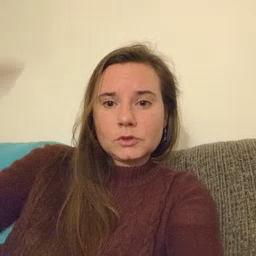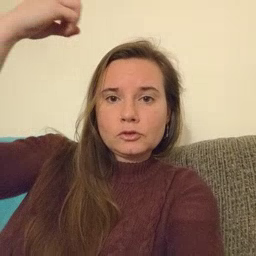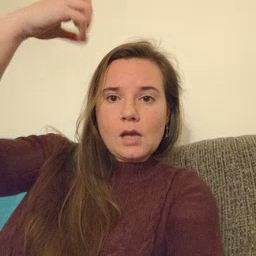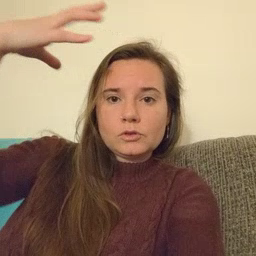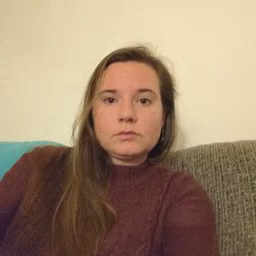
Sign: shower